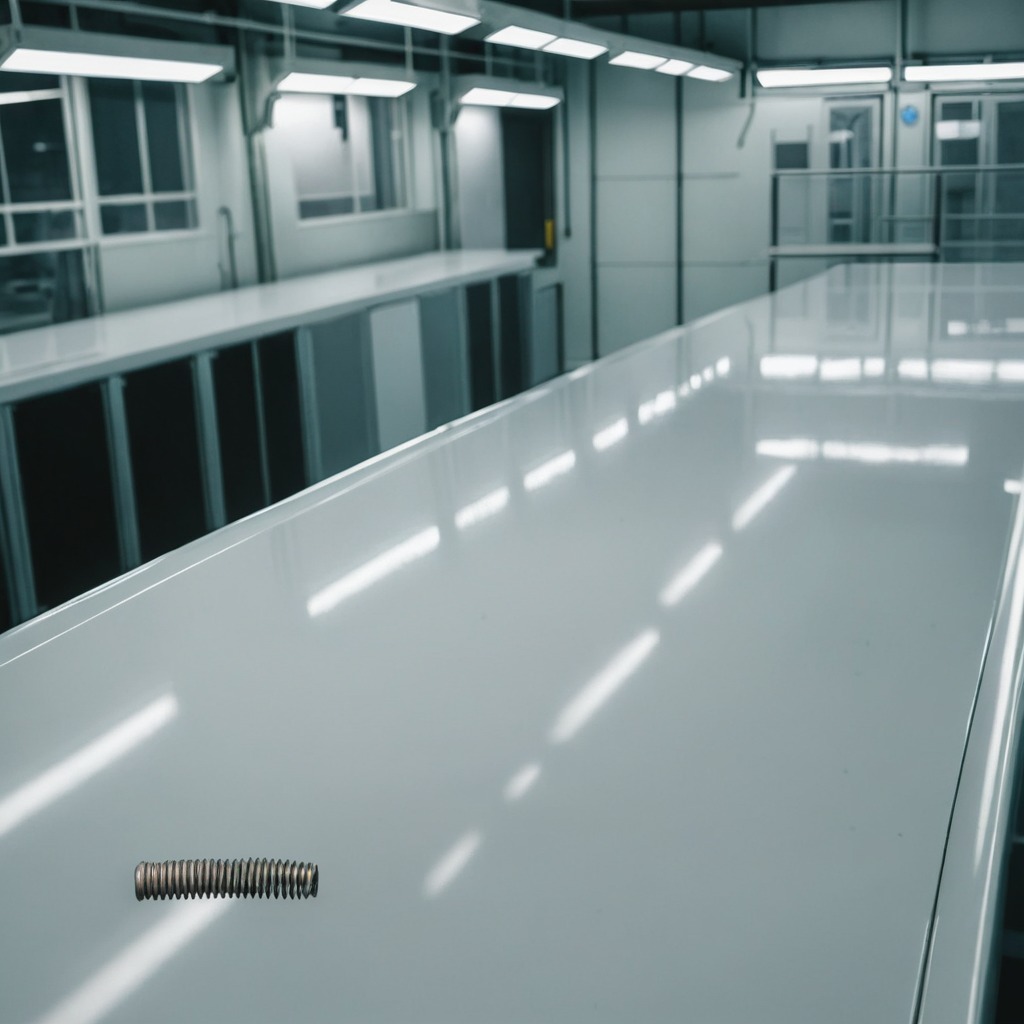
A coiled metal spring is lying on a high-gloss table in a ship maintenance bay industrial lighting.